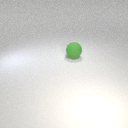
large green rubber sphere